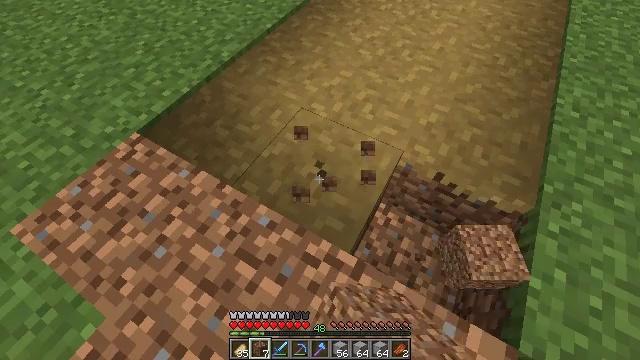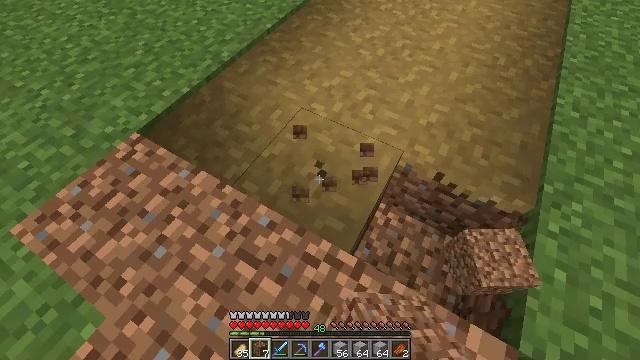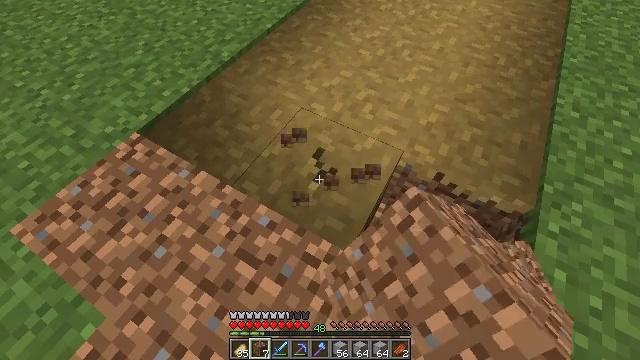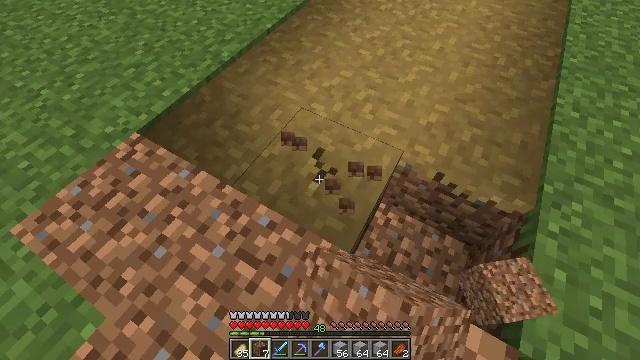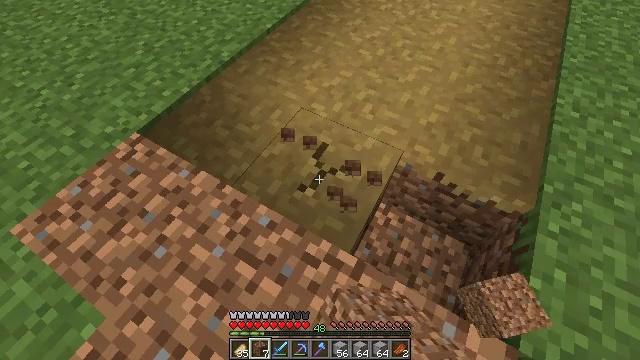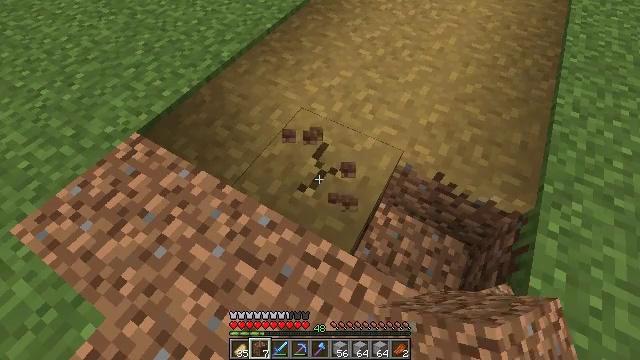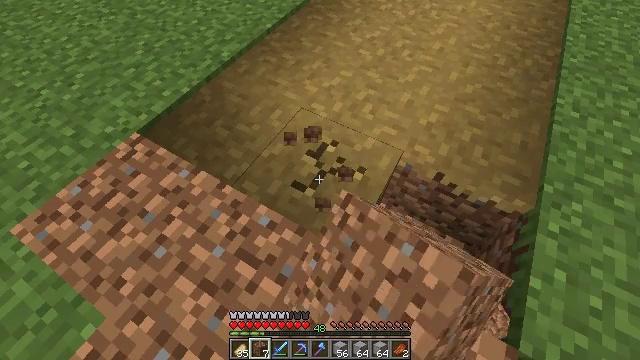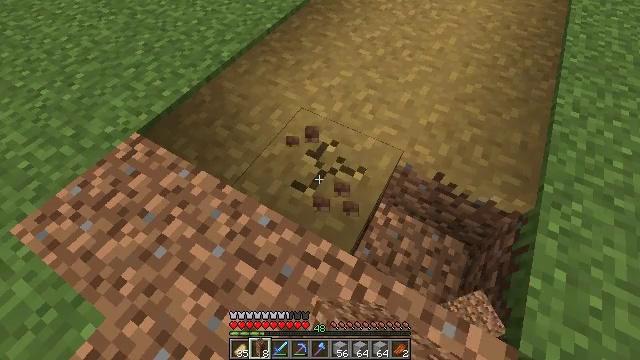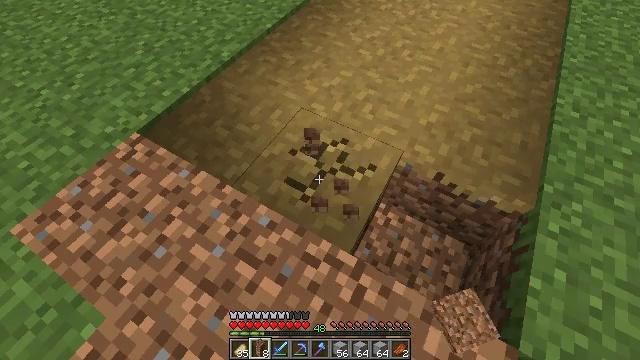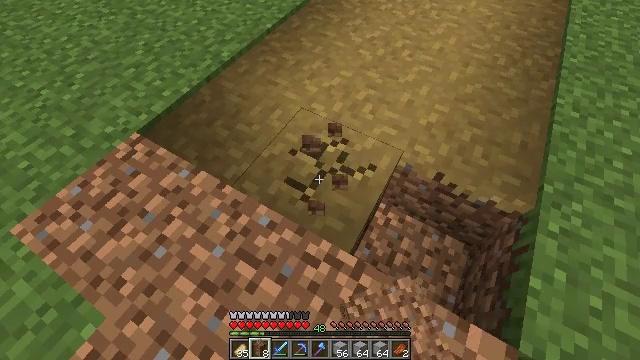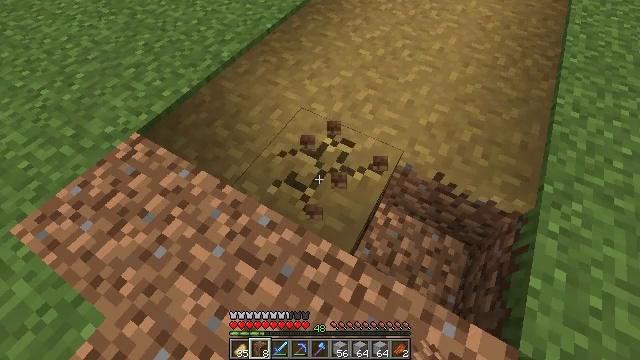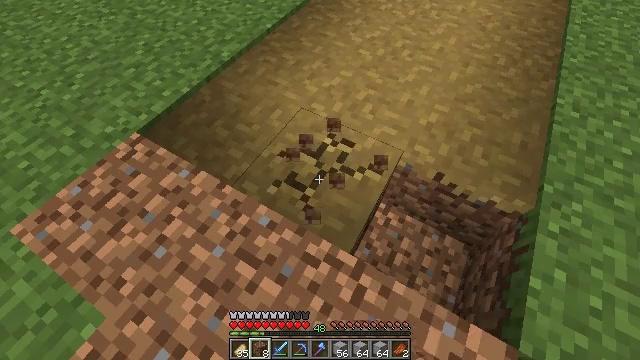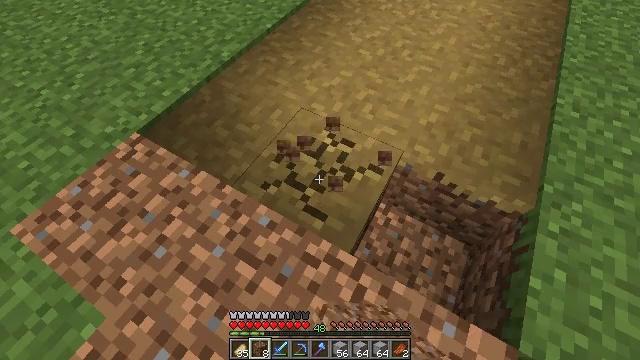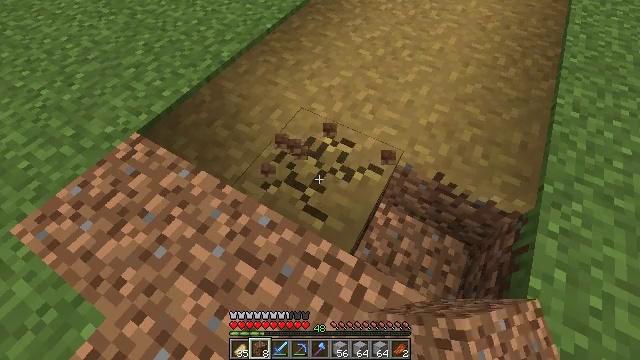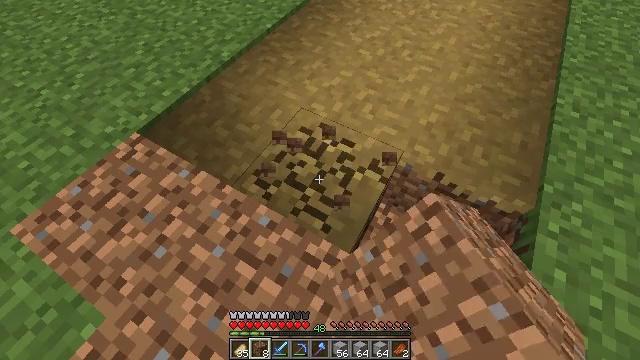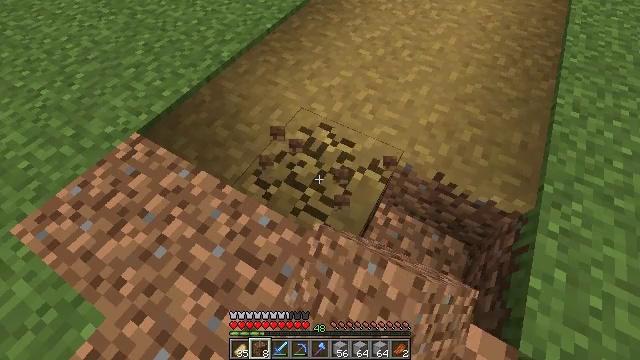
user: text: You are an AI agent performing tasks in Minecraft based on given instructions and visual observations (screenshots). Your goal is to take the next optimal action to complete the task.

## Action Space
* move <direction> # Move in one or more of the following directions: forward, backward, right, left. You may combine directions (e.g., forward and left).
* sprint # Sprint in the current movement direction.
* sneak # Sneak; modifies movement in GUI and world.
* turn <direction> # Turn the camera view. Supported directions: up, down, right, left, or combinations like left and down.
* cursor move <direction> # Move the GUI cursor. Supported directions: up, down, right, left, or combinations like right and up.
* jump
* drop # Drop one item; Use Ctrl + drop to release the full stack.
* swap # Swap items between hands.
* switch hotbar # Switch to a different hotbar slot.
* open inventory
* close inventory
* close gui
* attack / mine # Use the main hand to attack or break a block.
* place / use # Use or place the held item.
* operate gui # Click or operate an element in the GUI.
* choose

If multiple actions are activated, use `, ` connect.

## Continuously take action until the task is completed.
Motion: motion action
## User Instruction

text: Attack the grass path to restore it to dirt.
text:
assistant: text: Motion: attack / mine
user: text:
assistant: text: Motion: attack / mine
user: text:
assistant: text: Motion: attack / mine
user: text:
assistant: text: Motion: attack / mine
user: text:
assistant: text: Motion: attack / mine
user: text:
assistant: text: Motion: attack / mine
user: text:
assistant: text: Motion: attack / mine
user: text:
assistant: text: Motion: attack / mine
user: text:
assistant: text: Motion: attack / mine
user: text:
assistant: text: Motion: attack / mine
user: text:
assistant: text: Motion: attack / mine
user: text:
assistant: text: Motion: attack / mine
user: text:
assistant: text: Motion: attack / mine
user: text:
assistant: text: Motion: attack / mine
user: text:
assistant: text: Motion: attack / mine
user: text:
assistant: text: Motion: attack / mine
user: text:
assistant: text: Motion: turn left, attack / mine
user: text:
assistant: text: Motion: turn left and up, attack / mine
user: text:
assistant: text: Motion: turn left and up, attack / mine
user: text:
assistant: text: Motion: turn left and up, attack / mine
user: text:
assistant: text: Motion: attack / mine
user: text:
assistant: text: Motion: attack / mine
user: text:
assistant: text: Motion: attack / mine
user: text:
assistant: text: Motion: attack / mine
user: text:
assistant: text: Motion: attack / mine
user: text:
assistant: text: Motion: attack / mine
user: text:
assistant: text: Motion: attack / mine
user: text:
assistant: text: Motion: attack / mine
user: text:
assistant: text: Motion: attack / mine
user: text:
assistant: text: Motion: attack / mine